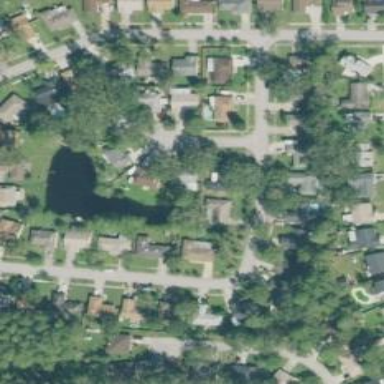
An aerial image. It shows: Residential road.